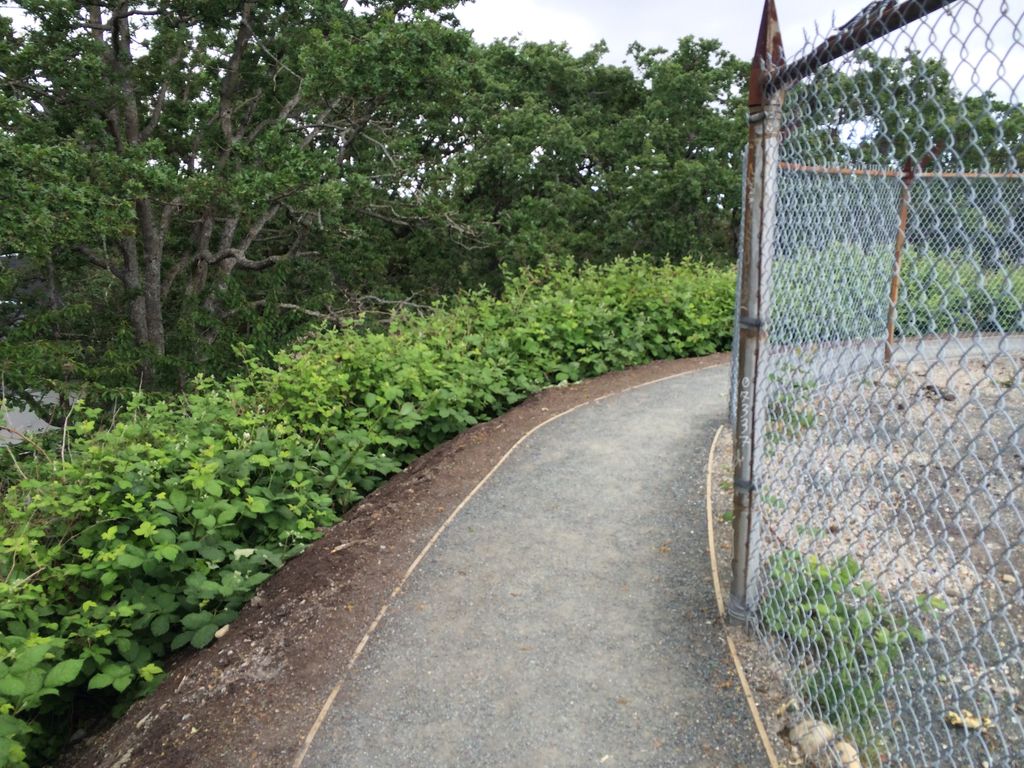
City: victoria